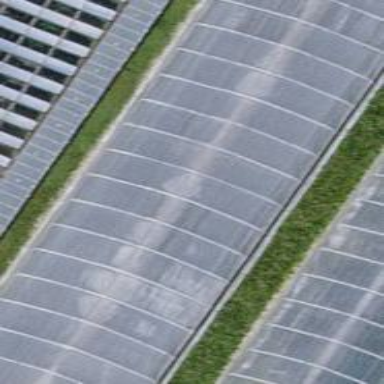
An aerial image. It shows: Greenhouse.